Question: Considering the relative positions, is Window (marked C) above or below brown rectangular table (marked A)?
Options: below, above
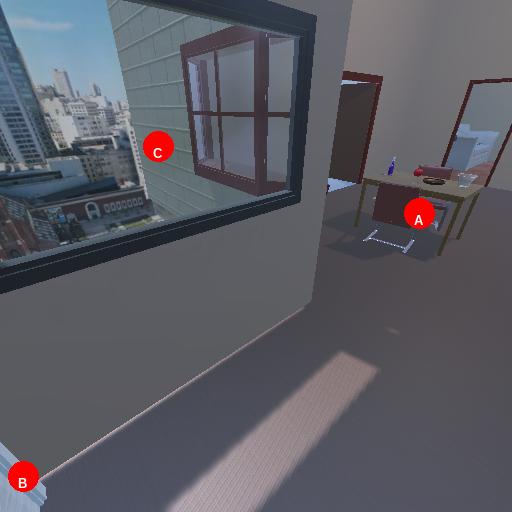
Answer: below